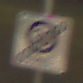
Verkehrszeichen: EndeZone30
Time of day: Night
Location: Outdoor (Suburban)
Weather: Clear
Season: NotSpecified
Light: Artificial